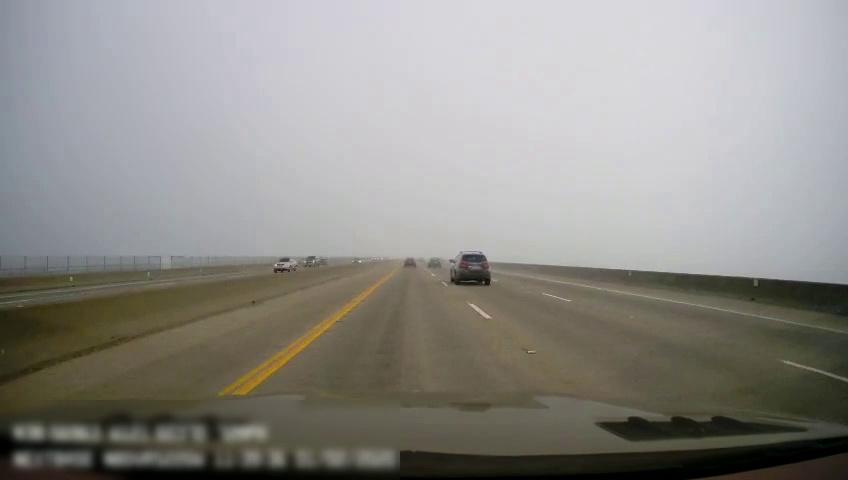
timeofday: Day
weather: Cloudy
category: Drivable Space
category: Drivable Space
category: Vehicles | Car
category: Vehicles | Other LV
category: Vehicles | Truck
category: Vehicles | Car
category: Vehicles | Car
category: Vehicles | SUV
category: Vehicles | Car
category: Lanes | Current Lane
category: Lanes | Current Lane
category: Lanes | Alternate Lane
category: Lanes | Alternate Lane
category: Lanes | Alternate Lane
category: Lanes | Opposite Lane
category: Lanes | Opposite Lane